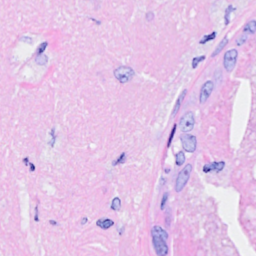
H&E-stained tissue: Breast